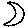
Label: moon